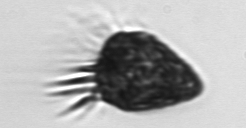
Label: Strombidium_morphotype2